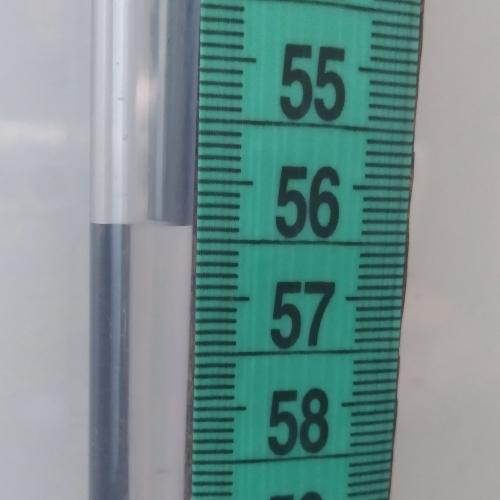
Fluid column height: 56.4 cm